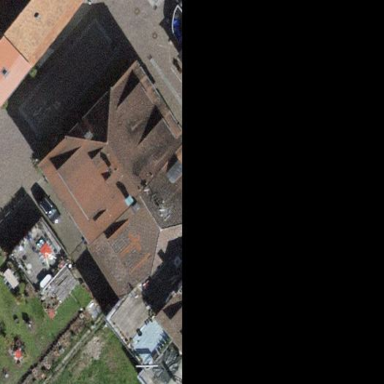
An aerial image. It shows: Terrace building.